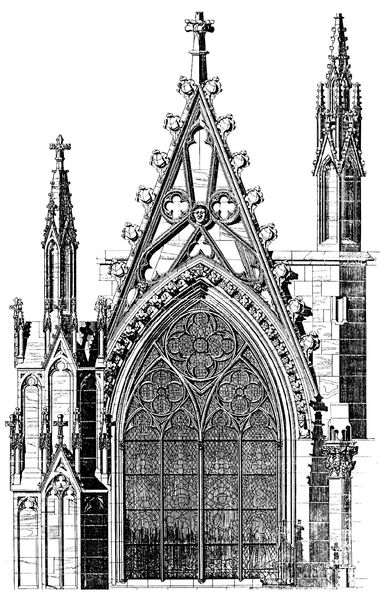
Titel: Oppenheim am Rhein, Katharinenkirche
Standort: Oppenheim (EU - D - RP)
Schlagwörter: fenster, glas, zeichnung, gebäude, architektur, stein, kirche, gotik, studie, detail, ornamente, kreuz, religion, türme, dom, schwarzweiß, entwurf, kreuze, kreuzgewölbe, rosette, spitzbogen, streben, wasserspeier, rosetten, vierpass, krabben, fiale, diafan, diafanität, gargoyles